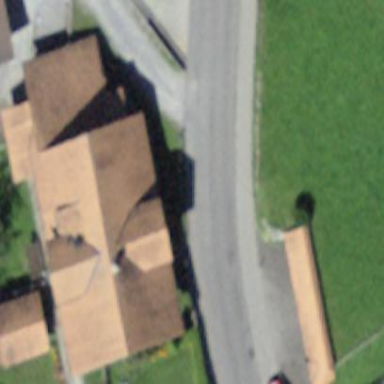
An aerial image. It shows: Farm building.